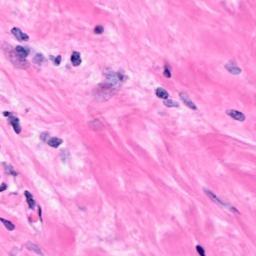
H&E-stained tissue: Breast